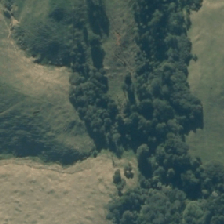
Land cover: manuka_kanuka